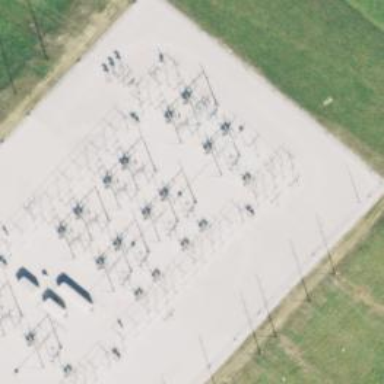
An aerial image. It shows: Switch for power supply.